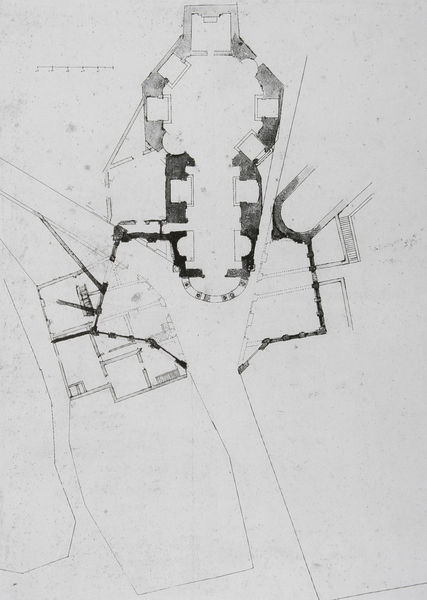
Titel: Entwurf der Piazza S. Maria della Pace, Rom
Künstler: Pietro da Cortona
Standort: Rom
Institution: Biblioteca Apostolica Vaticana
Schlagwörter: berg, nackt, weiß, bäume, stadt, fenster, grau, hell, raum, schwarz, skizze, strasse, zeichnung, zimmer, anlage, gebäude, haus, park, schloss, weg, wand, architektur, barock, häuser, kirche, wege, rund, turm, garten, schiff, papier, umrisse, ansicht, bogen, dorf, mauer, allee, grenze, linien, hof, platz, vogelperspektive, fluß, treppe, treppen, umriss, anbau, foto, oben, bögen, eingang, zugang, innenhof, burg, kreuz, rechteck, türme, palazzo, dom, linie, draufsicht, festung, kreuzung, form, becken, druck, schwarz-weiß, stich, räume, entwurf, langhaus, halbkreis, ecken, gemäuer, karte, mauern, apsis, strassen, chor, kapelle, vorhof, plan, gärten, jerusalem, quadrat, viereck, oktogon, achteck, sakralbau, höfe, gabelung, umgestürzt, grundriss, garu, massstab, nischen, zeichung, bauplan, architekt, zentralbau, abgrenzung, rundbau, lageplan, hufeisen, kapellen, längsschiff, querschiff, masstab, grundrisse, blaupause, planung, flurkarte, grenzen, hafenanlage, grundris, verteidigung, map, wandpfeiler, gartenanlagen, kaiserpfalz, pfalz, überlagerung, wehrhaft, abzweigung, ummauerung, magnet, nicht farbig, bastei, i dont understand this website, straße maßstab, nishcen, wasserfall mann